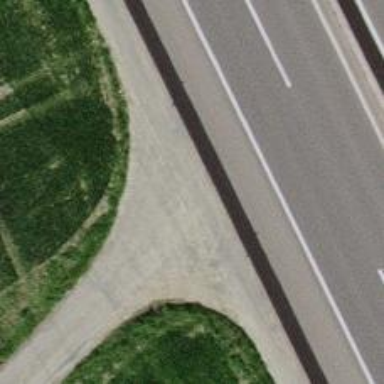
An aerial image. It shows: Asphalt service road.